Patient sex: M
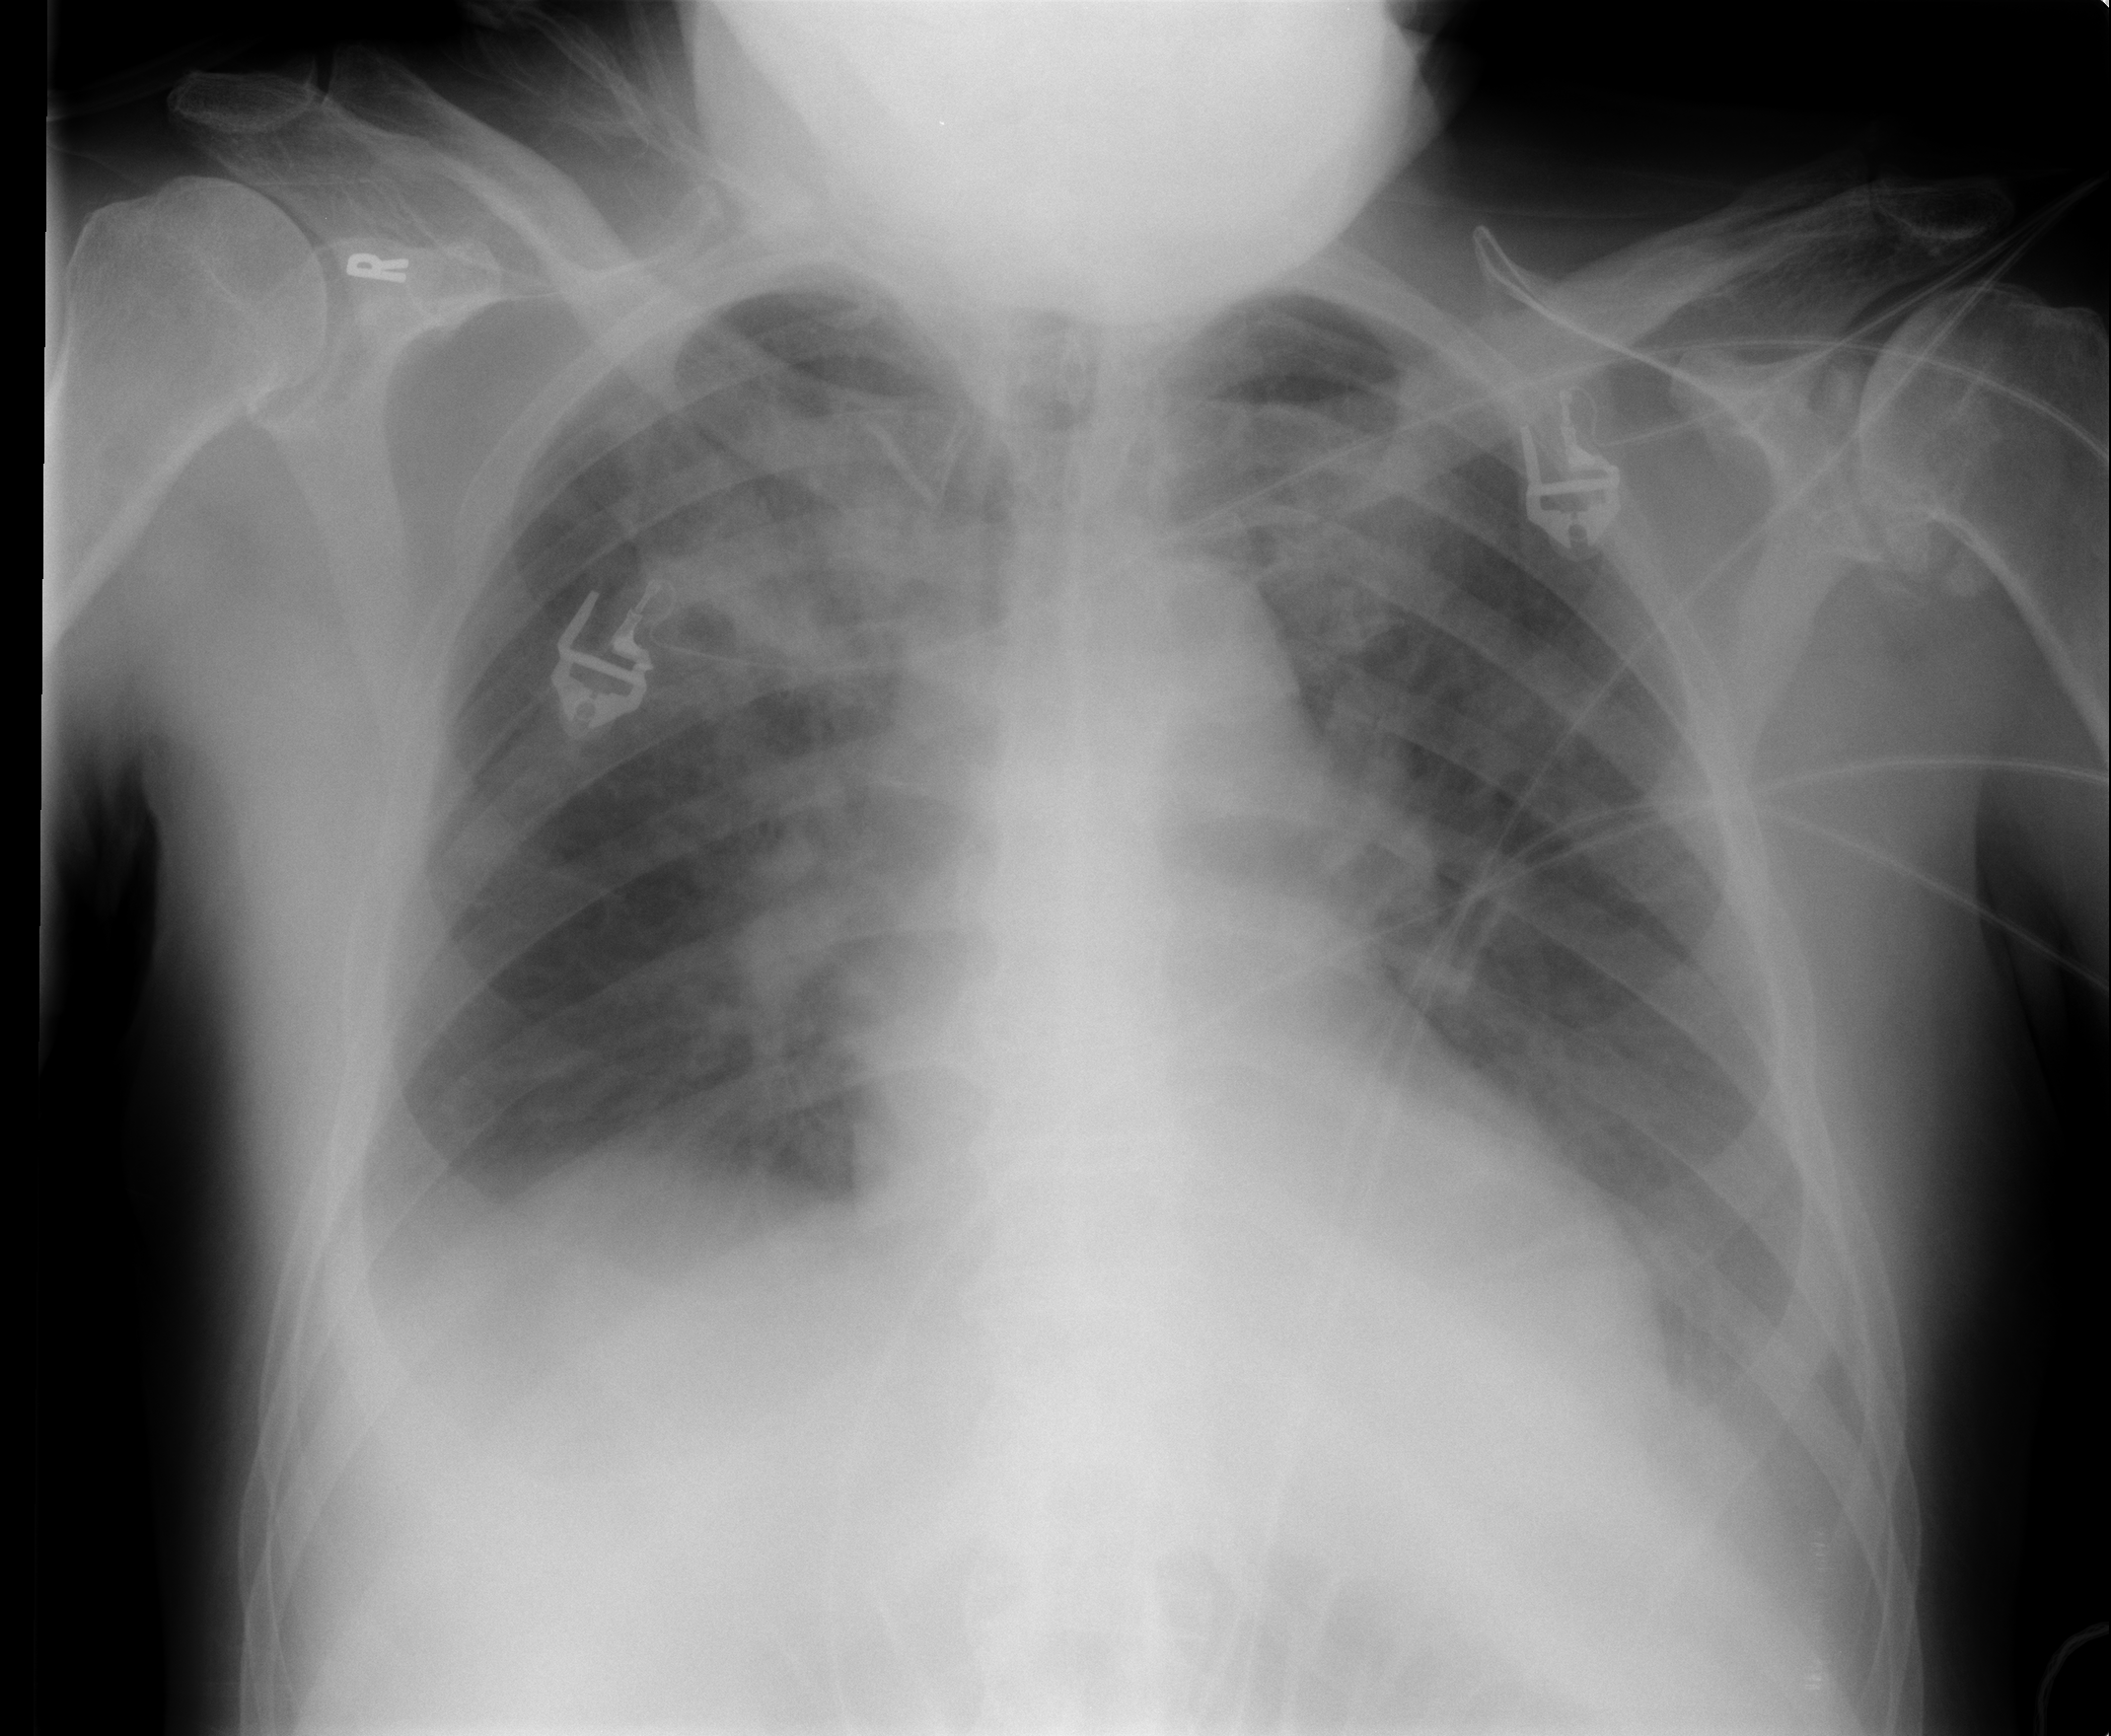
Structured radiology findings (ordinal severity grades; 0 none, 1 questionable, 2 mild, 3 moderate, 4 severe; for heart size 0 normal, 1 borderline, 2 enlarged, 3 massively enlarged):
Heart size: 0
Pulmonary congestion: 3
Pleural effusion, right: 2
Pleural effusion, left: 2
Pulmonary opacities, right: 3
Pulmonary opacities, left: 2
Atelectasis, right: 2
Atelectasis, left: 2